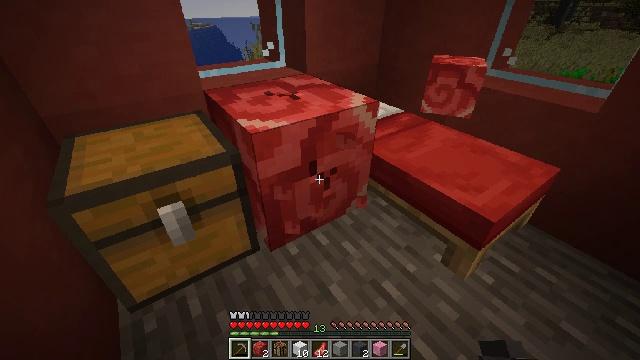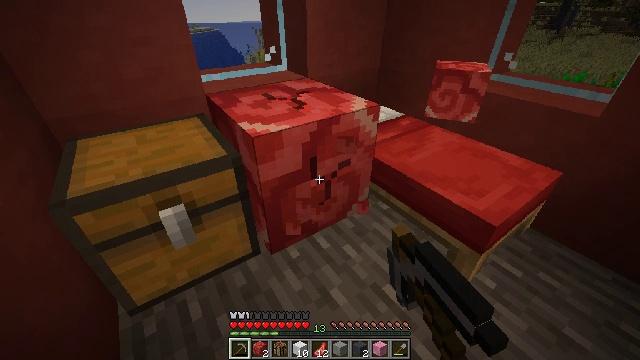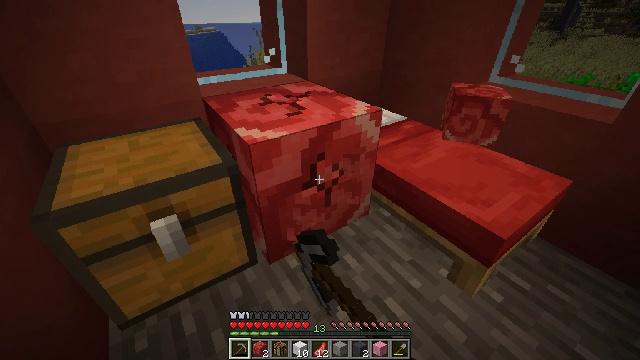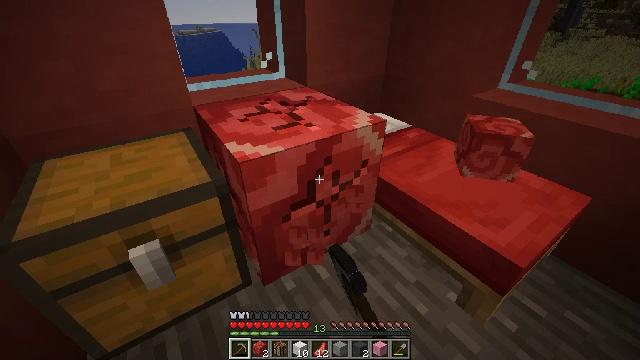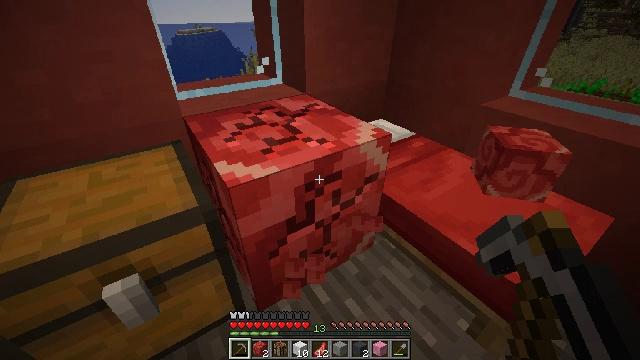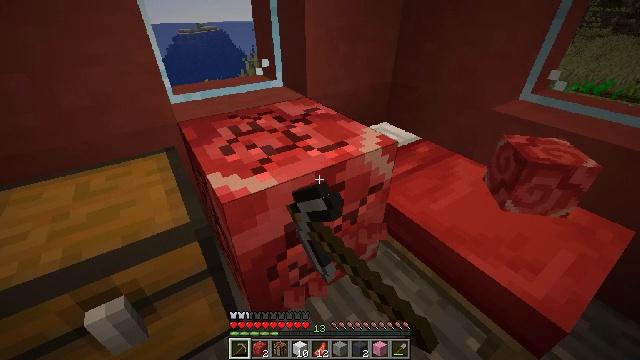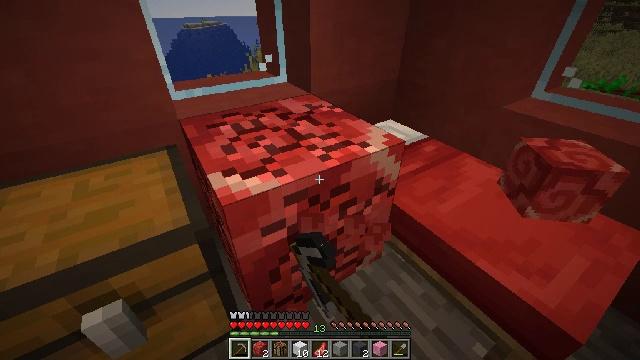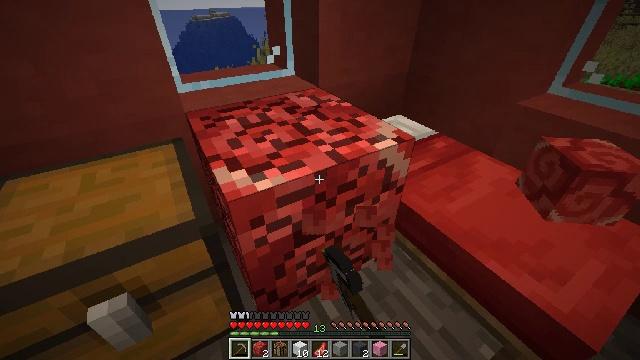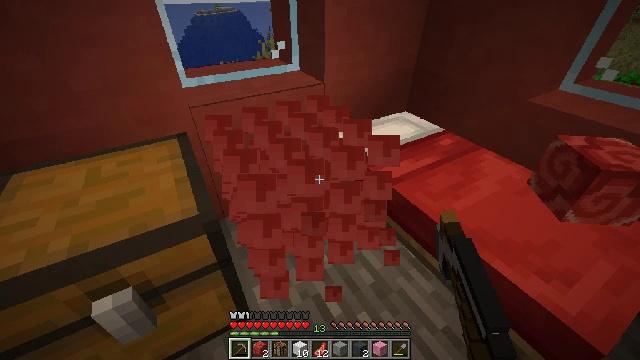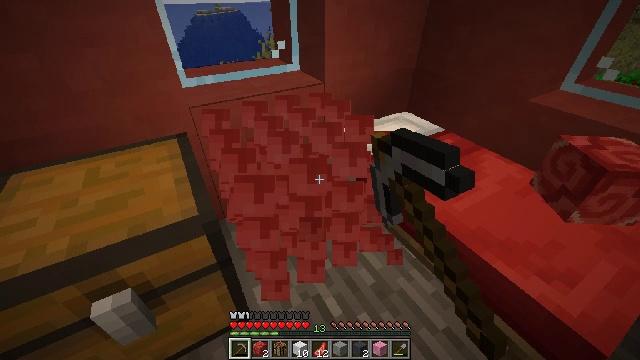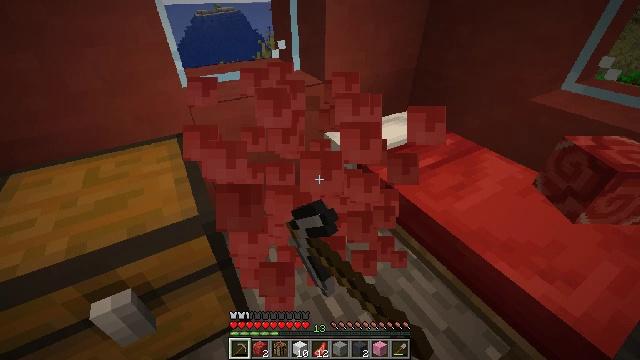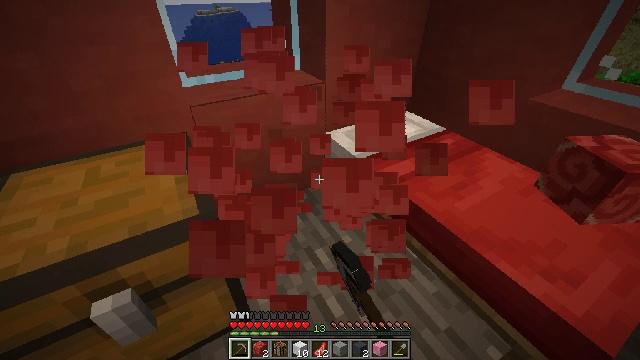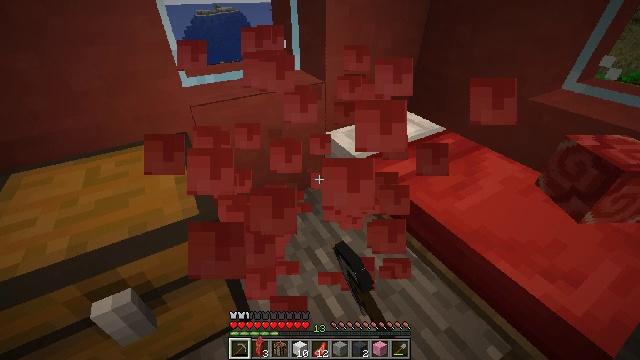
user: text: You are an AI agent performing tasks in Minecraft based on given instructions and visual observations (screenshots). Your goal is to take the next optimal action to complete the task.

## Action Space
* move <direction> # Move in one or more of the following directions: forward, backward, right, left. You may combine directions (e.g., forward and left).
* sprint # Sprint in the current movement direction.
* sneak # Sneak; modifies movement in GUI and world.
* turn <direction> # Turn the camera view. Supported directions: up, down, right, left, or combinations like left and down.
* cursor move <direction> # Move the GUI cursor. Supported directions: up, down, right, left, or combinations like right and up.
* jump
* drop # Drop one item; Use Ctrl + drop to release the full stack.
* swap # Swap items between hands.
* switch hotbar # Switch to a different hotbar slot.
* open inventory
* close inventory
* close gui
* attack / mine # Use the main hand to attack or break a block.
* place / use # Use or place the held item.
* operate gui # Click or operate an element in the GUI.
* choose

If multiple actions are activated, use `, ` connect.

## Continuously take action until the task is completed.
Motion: motion action
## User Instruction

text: Gather red glazed terracotta for decorations.
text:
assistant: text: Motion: attack / mine
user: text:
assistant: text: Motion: move forward, attack / mine
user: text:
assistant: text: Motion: move forward, attack / mine
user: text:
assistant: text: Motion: move forward, attack / mine
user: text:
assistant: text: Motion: attack / mine
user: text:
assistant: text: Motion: attack / mine
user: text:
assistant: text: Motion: turn left and down, attack / mine
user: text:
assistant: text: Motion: turn left, attack / mine
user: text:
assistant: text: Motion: attack / mine
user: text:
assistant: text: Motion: attack / mine
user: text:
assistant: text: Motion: attack / mine
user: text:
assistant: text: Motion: attack / mine
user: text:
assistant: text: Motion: attack / mine